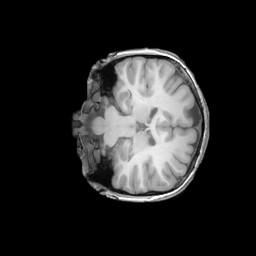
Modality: T1w
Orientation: coronal
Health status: ill
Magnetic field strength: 3 T